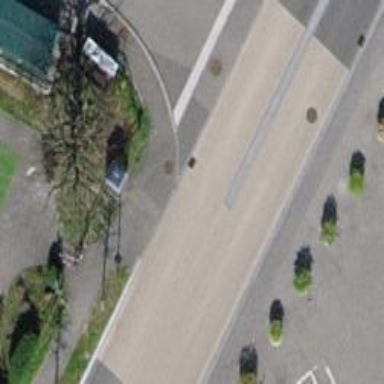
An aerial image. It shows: Unmarked road crossing.